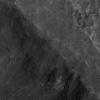
Atmospheric dust classification: not_dusty